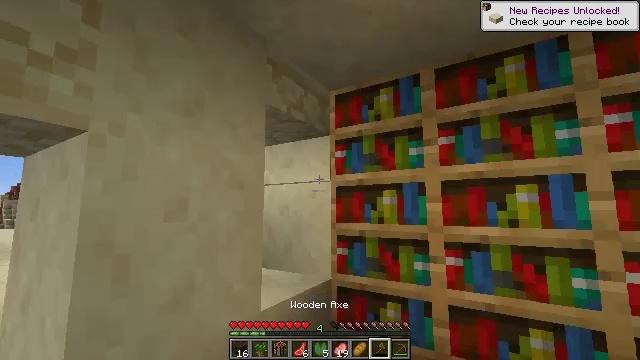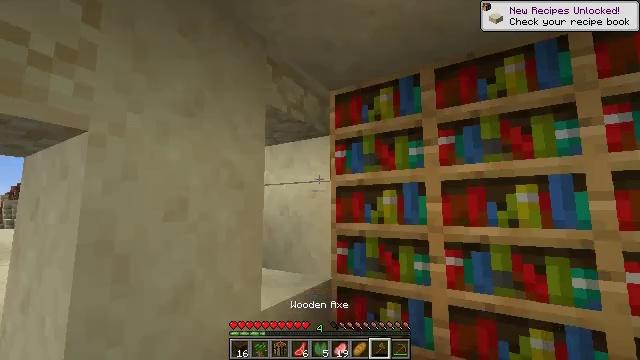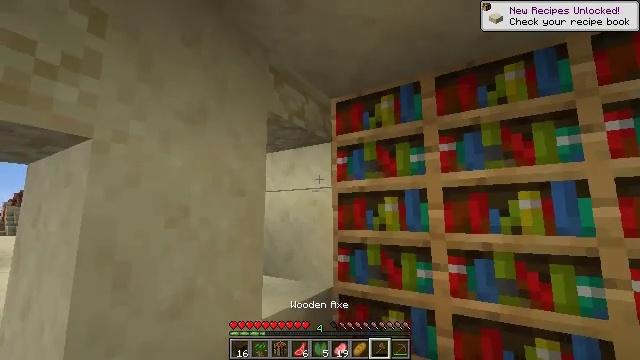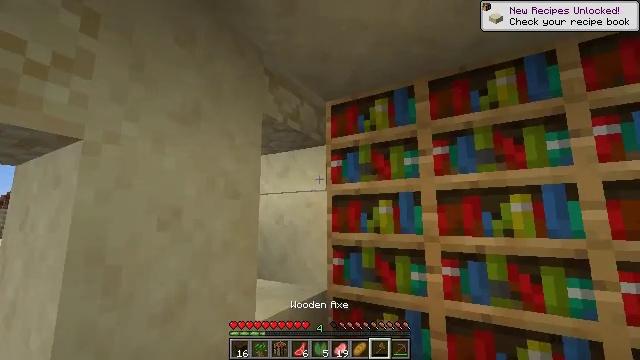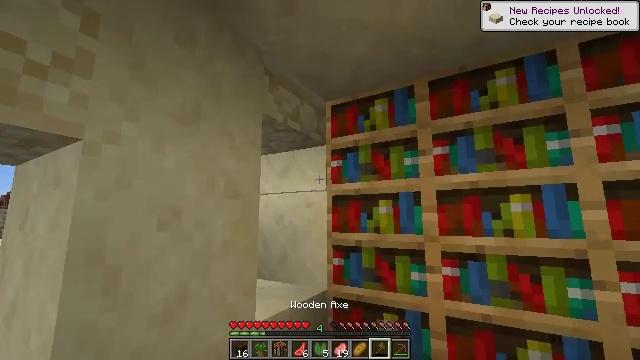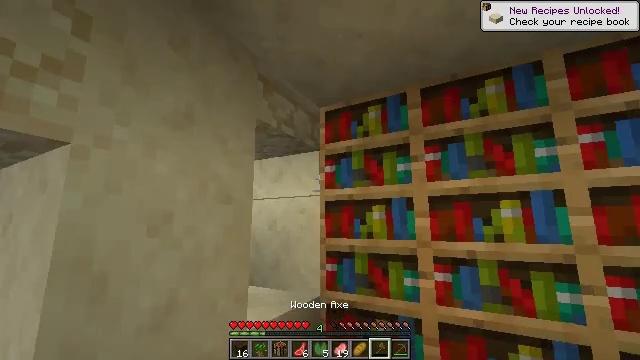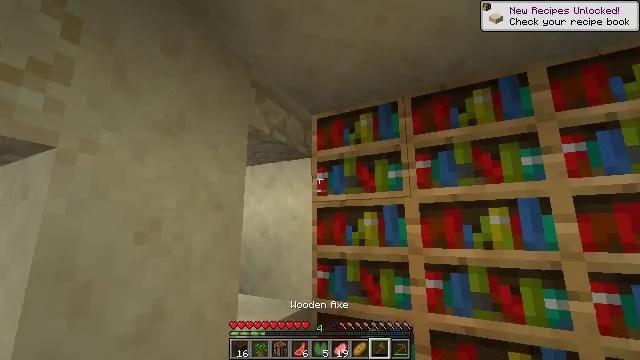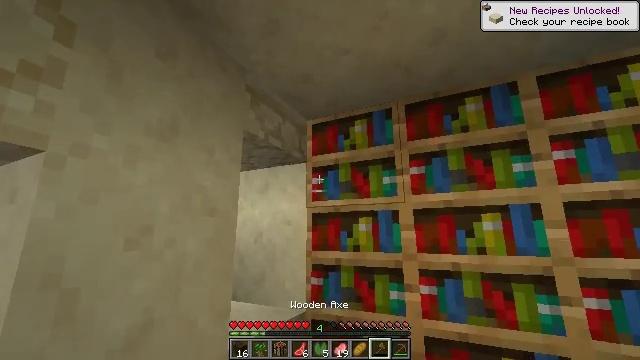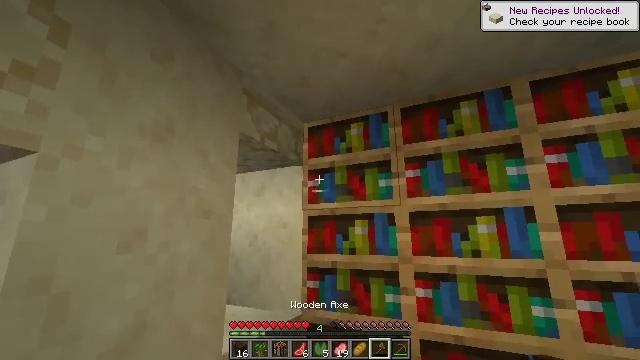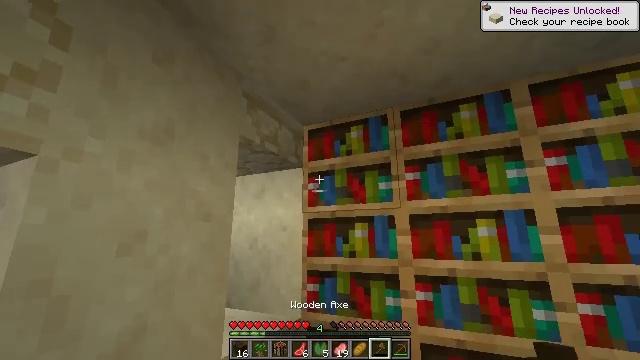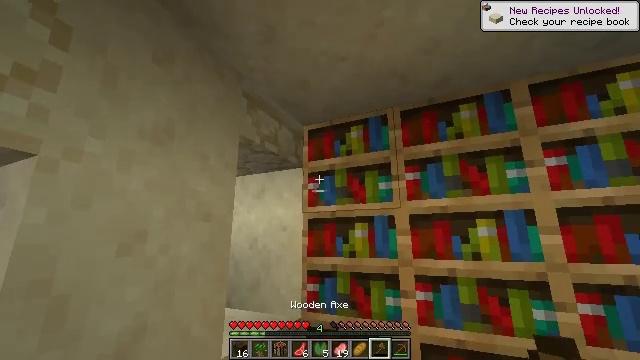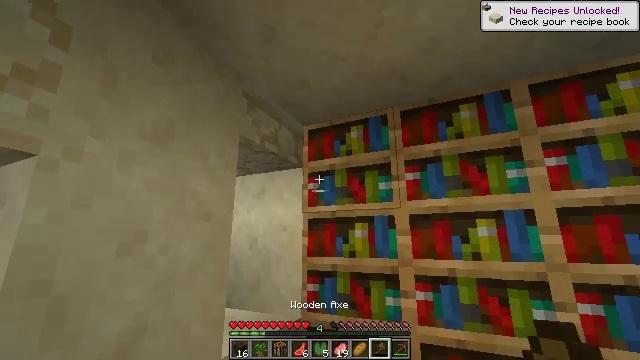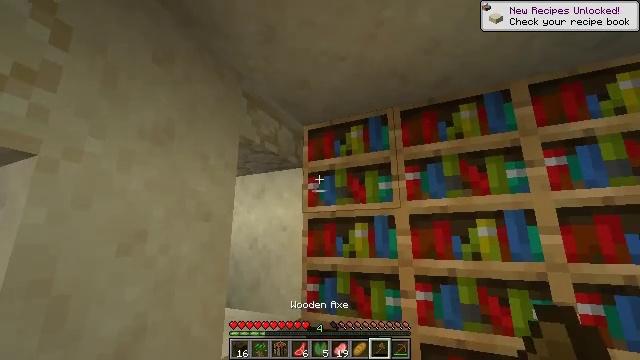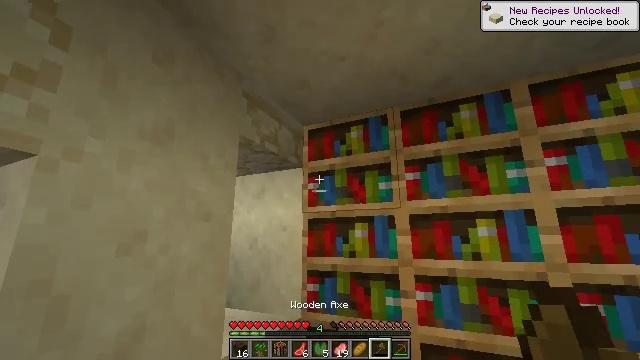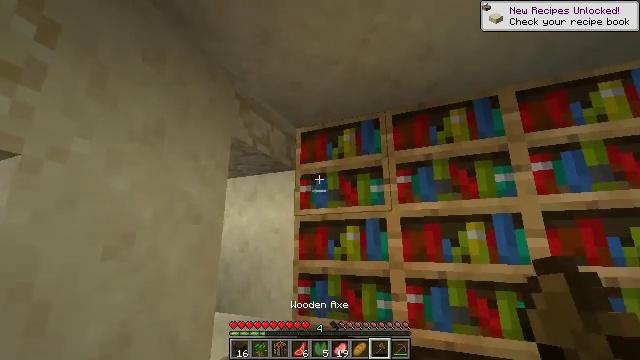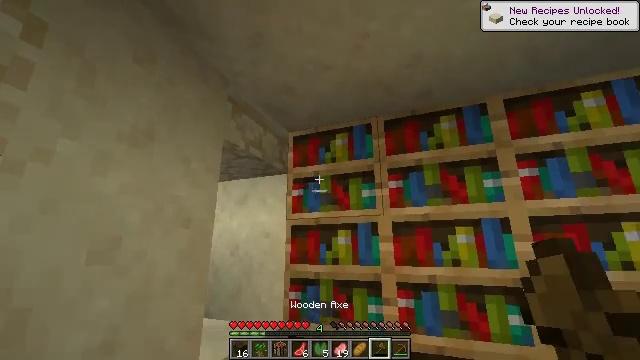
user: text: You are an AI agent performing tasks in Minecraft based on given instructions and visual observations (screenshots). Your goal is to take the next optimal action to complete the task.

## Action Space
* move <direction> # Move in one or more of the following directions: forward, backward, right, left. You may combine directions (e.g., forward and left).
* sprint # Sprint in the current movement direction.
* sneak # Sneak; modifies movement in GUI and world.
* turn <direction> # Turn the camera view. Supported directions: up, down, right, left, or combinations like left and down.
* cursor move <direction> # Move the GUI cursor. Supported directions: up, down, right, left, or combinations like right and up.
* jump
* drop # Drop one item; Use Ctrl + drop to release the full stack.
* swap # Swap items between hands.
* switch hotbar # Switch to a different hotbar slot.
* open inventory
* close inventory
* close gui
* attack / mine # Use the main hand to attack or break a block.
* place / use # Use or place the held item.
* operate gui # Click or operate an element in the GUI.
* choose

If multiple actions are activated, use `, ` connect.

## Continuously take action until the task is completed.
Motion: motion action
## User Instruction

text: Collect books by breaking the bookshelf.
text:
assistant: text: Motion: no_op
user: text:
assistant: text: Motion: turn up
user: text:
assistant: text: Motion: turn right
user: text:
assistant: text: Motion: no_op
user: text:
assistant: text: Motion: turn right and up
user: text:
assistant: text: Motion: turn right and up
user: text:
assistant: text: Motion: turn right and up
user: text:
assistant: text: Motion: no_op
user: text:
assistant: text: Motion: no_op
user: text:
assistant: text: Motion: no_op
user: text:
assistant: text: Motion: no_op
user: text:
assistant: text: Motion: no_op
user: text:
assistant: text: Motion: no_op
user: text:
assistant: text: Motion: turn right
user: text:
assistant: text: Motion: turn right
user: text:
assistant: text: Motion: turn right and up
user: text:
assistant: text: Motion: turn right
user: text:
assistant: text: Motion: no_op
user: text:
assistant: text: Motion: turn left
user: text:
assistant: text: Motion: turn left and down
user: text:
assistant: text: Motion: turn left and down
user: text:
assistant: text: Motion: turn left and down
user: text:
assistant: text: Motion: turn left and down
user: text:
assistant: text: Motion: turn left and down
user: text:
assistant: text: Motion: turn left and down
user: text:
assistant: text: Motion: no_op
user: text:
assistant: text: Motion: no_op
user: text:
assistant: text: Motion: open inventory
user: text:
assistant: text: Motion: open inventory
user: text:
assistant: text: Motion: open inventory